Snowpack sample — Loveland Pass, Silver Plume, Colorado, USA (12/14/25, 10:50 AM MST)
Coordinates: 39.664, -105.882
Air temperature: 36 °F
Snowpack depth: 67 cm
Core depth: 20 cm
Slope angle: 6°, slope face: 326°
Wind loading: low
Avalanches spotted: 0
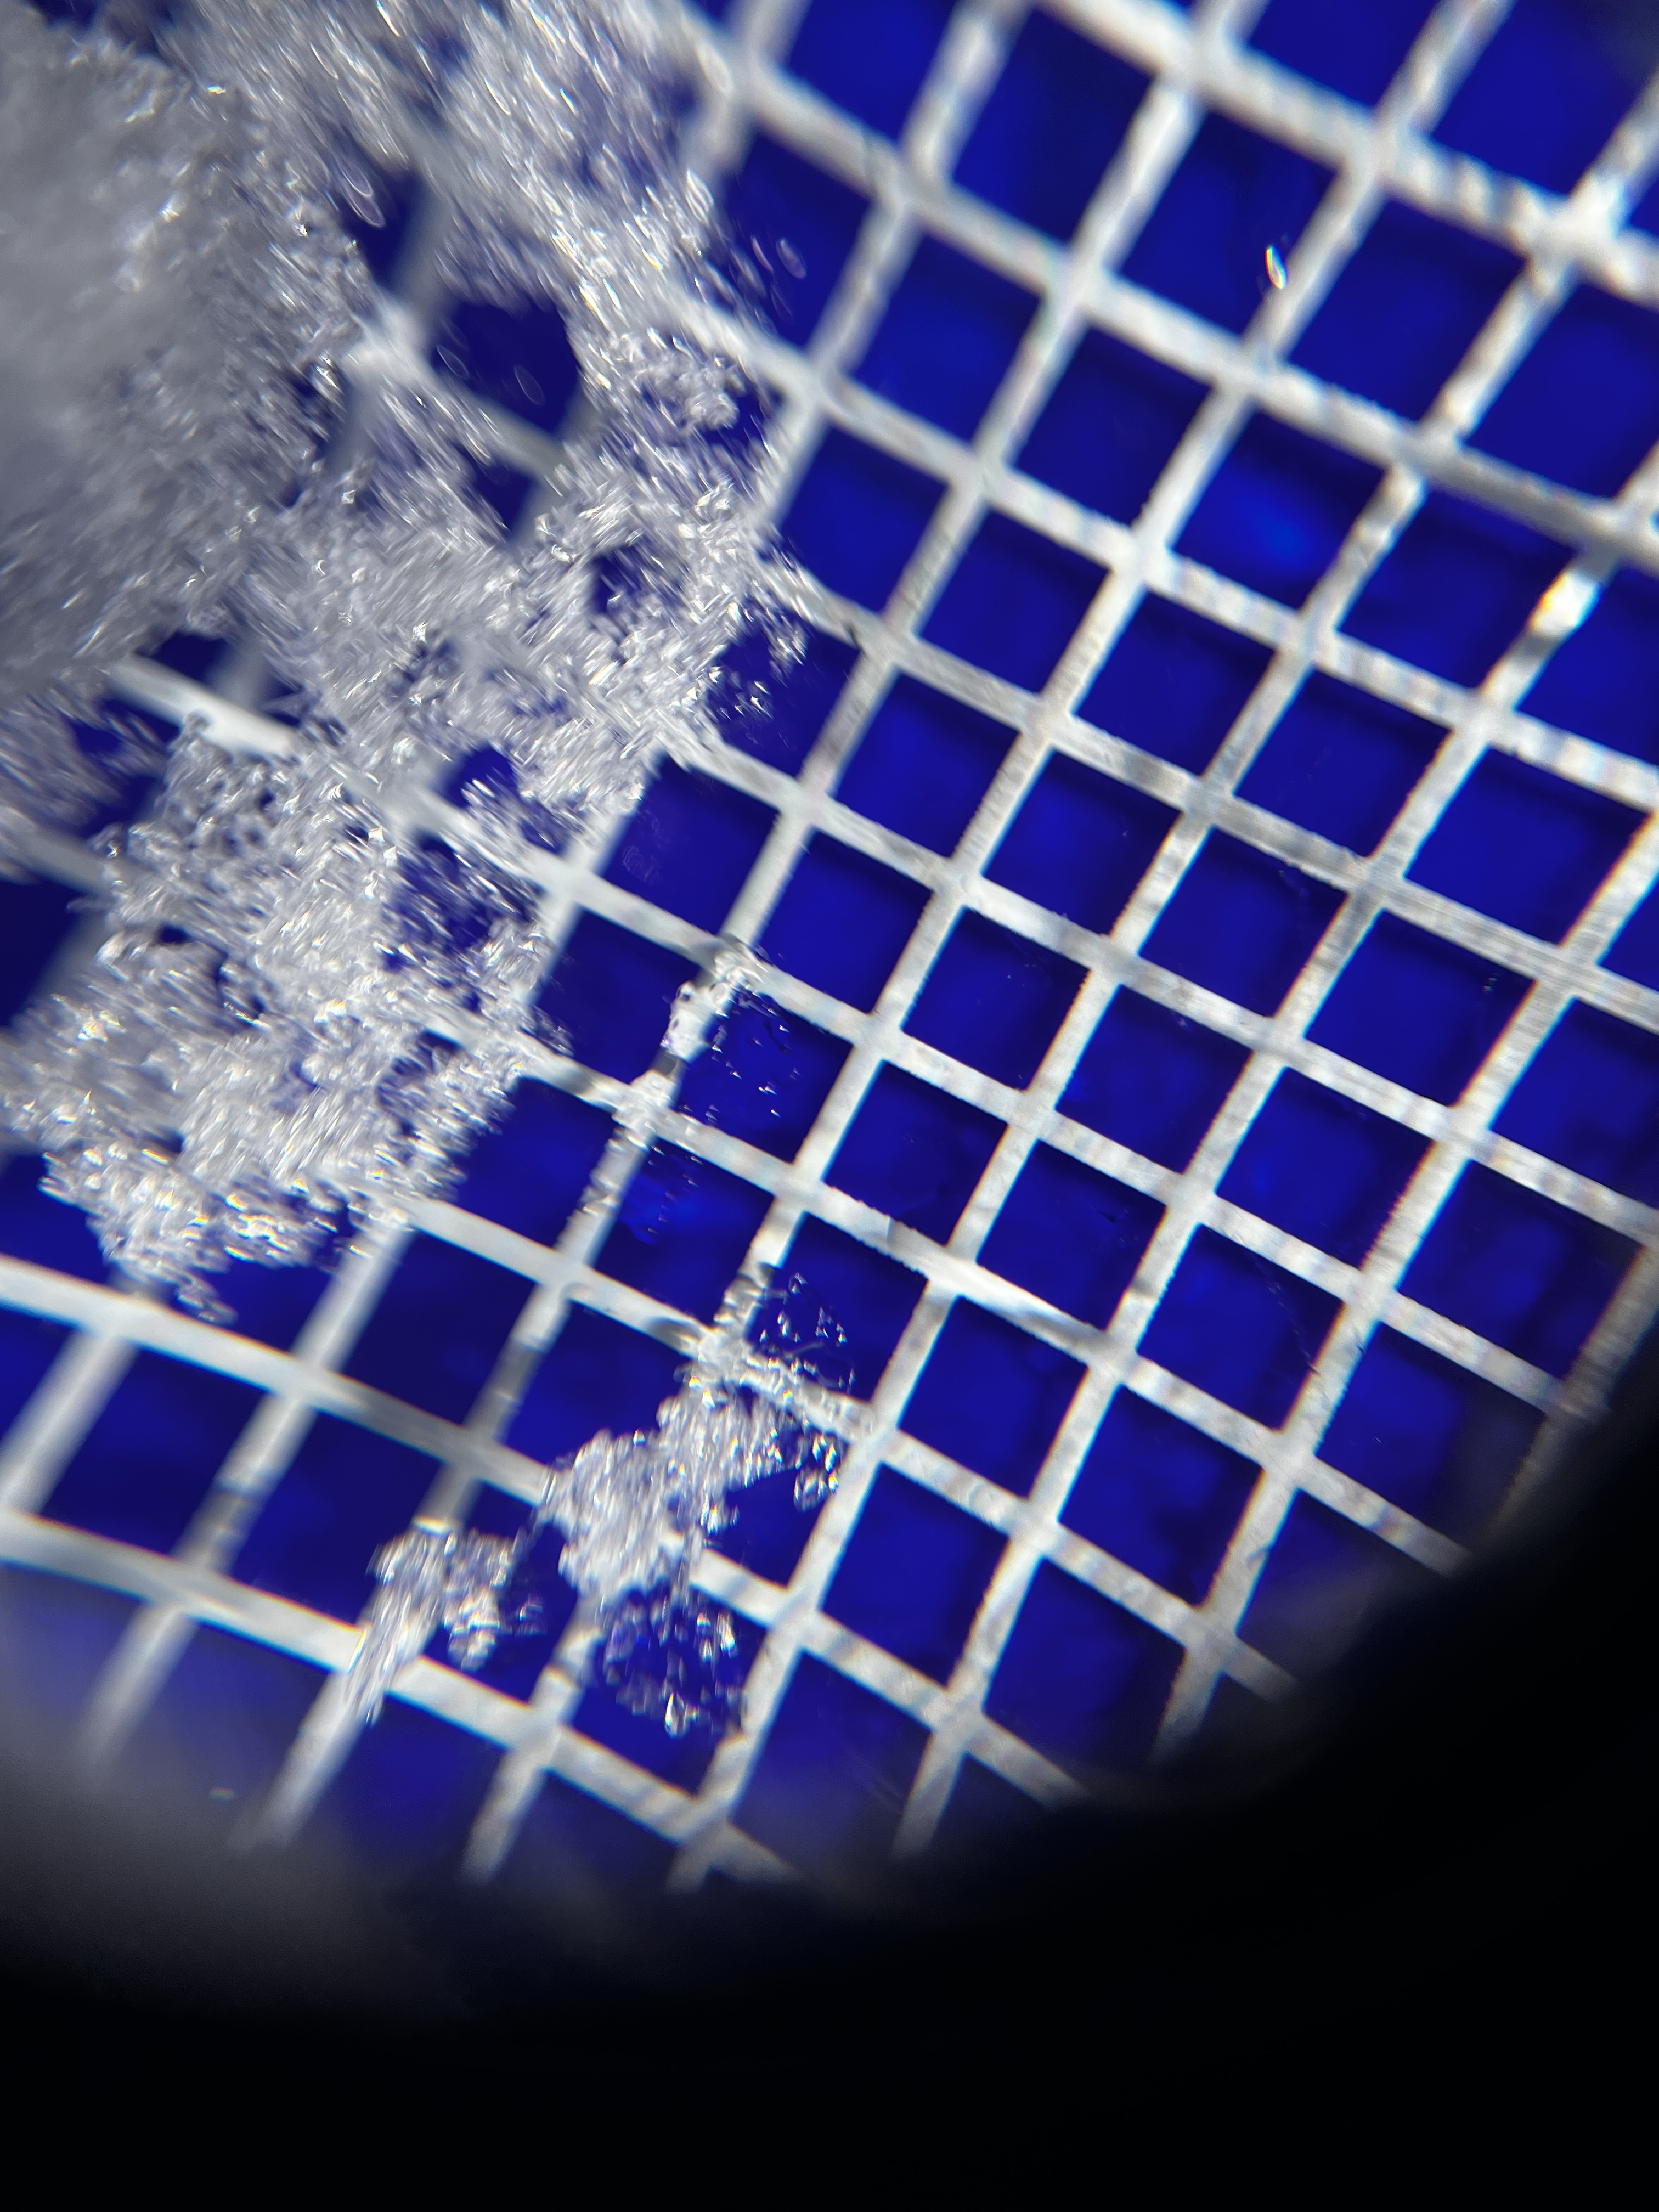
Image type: magnified_profile
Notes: No avalanches spotted, very late start to the season with minimal snowpack